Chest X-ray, PA view. Patient: 66 years old, sex M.
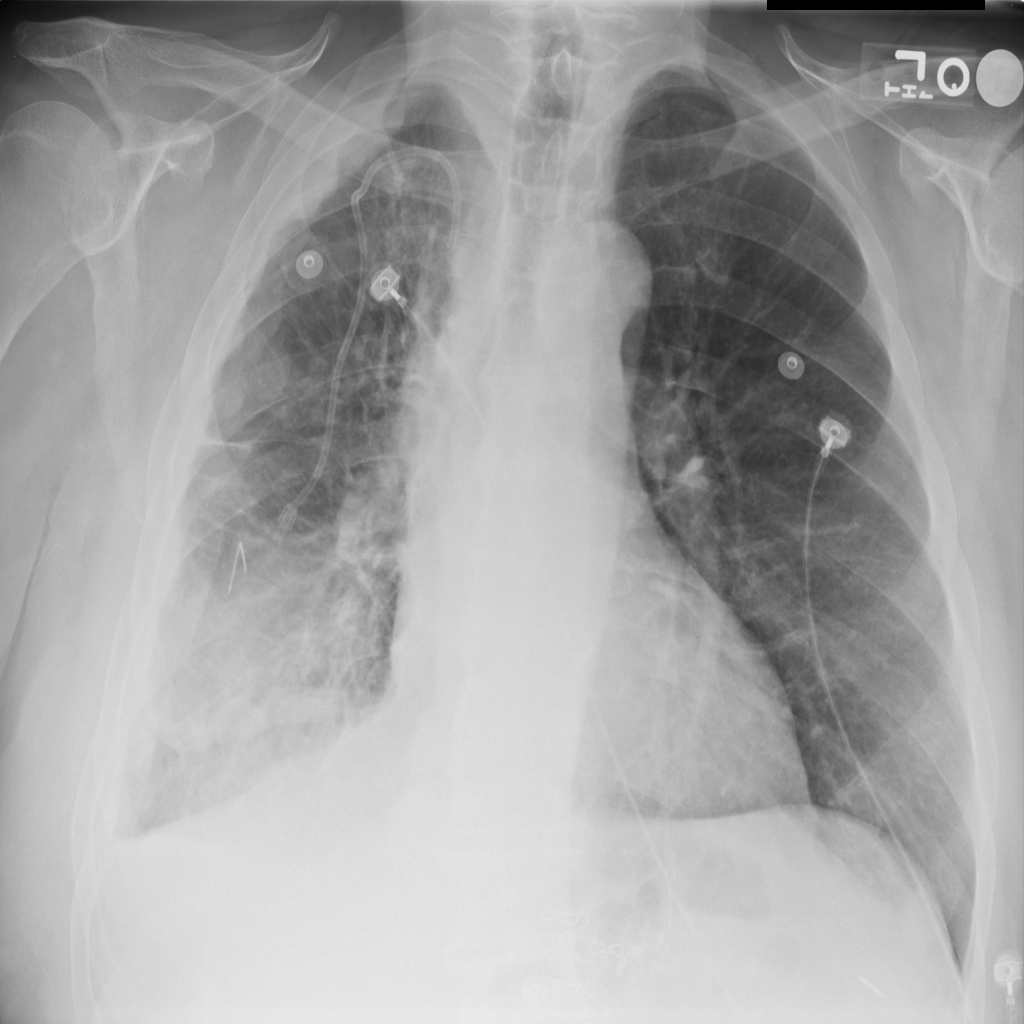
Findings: Mass, Nodule